Question: I have a two column layout. Column 1 is a heading. Column 2 is a list.
I want the columns to fit to content. (e.g. Column 1 should be as wide as it's contents)
I also want the list to be horizontal.
I want to use Flexbox, so I can change items in the list and have the layout adapt accordingly.
E.g. So it looks like this:

How can I do this?
Here is my code <URL>:
'''
<div class="wrapper">
<nav class="topics">
<span class="unit unit-header">Topics: </span>
<ul id="list" class="list unit">
<li><a href="#">All</a></li>
<li><a href="#">Topic 1</a></li>
<li><a href="#">Topic 2</a></li>
<li><a href="#">Topic 3</a></li>
<li><a href="#">Topic 4</a></li>
<li><a href="#">Topic 5</a></li>
<li><a href="#">Topic 5</a></li>
</ul>
</nav>
</div>
.wrapper {
width: 960px;
margin: auto;
padding-top:20px;
}
.topics {
display: flex;
}
.unit {
flex: 1 auto;
}
.list {
display:flex;
}
.list li {
flex: 1 auto;
}
'''
If I add the following code, it works:
'''
.unit-header {
display: table;
padding-right: 5%;
}
'''
However, mixing table with flex-box seems a bit hacky to me. Is there a better way?
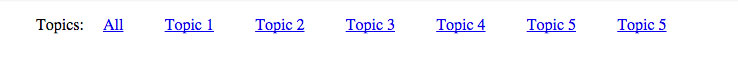
Answer: Have you tried using this instead?
'''
.unit-header {
flex: 0 1 auto;
}
'''
The above shorthand property means:
> flex-grow: 0flex-shrink: 1flex-basis: auto